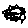
Label: sun